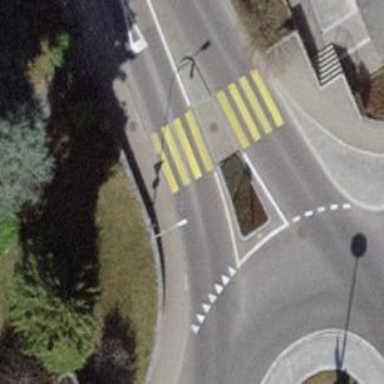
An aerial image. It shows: There is traffic island with traffic calming measures at the crossing.